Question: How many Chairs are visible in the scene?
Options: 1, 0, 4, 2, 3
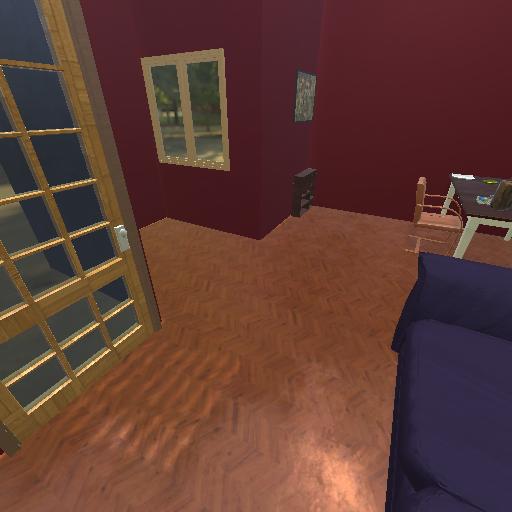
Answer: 1